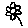
Label: flower